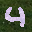
Label: 4